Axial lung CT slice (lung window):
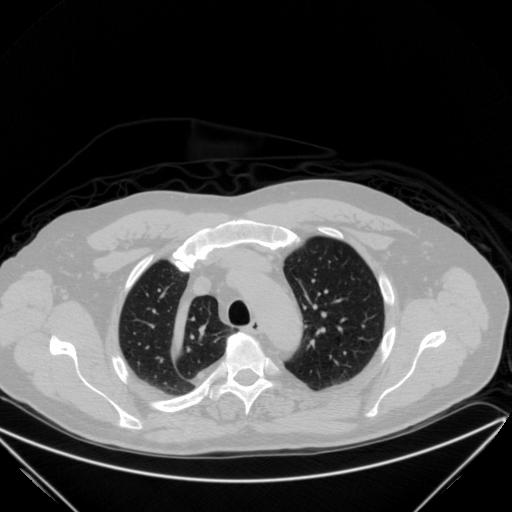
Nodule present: no